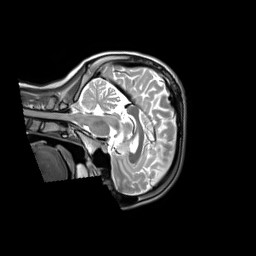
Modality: T2w
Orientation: sagittal
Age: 31
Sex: female
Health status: ill
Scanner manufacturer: siemens
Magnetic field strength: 3 T
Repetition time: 2.8 s
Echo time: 0.326 s